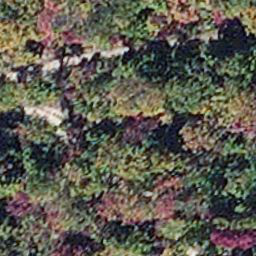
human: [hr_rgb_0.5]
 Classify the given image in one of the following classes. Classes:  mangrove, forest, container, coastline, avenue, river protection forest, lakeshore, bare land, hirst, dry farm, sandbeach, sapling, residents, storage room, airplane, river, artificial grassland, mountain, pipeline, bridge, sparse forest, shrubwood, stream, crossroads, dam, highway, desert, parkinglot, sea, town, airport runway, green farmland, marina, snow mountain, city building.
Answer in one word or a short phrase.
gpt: mangrove